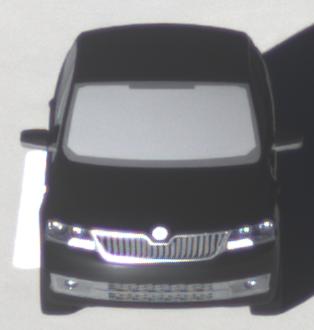
Make: Skoda
Model: Rapid
Detailed model: Rapid 1.2 Active Limousine
Model produced from: 2012/10
Model produced until: 2015/04
Doors: 5
Color: black
Road condition: dry road
Daytime: sunrise or sunset
Contrast: high contrast